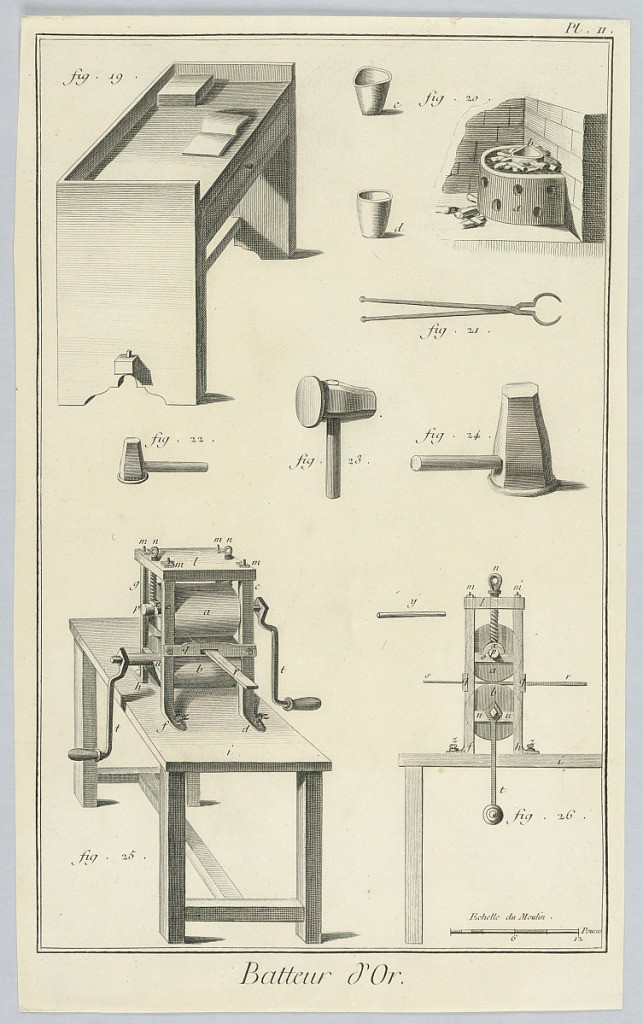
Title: Batteur d'or, Plate II
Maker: Benoît-Louis Prévost, French, 1735–1804
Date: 18th century
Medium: Engraving on paper
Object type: Print
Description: Batteur d'or, Plate II.